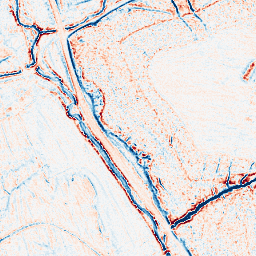
Category: edge_preserving
Decomposition family: anisotropic_diffusion
Decomposition parameters: iterations: 20
kappa: 30
gamma: 0.05
Upsampling method: bilinear
Upsampling parameters: scale: 8
Upsampling scale: 8